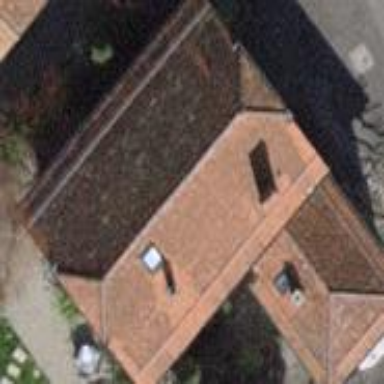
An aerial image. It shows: Detached building.